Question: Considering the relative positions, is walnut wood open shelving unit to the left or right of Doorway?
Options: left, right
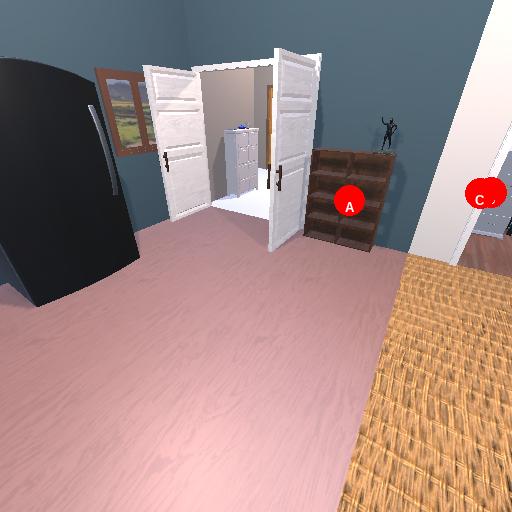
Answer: left